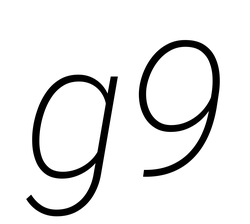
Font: Roboto-Italic_ExtraLight_Italic